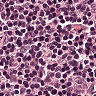
Metastatic tissue present: no